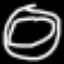
Label: donut